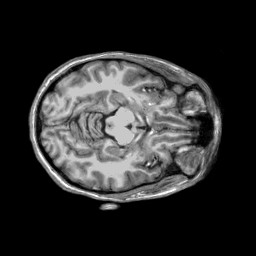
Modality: T1w
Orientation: coronal